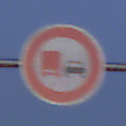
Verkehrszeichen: UeberholverbotKraftfahrzeuge
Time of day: SunriseSunset
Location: Outdoor (Nature)
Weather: Clear
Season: NotSpecified
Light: Natural